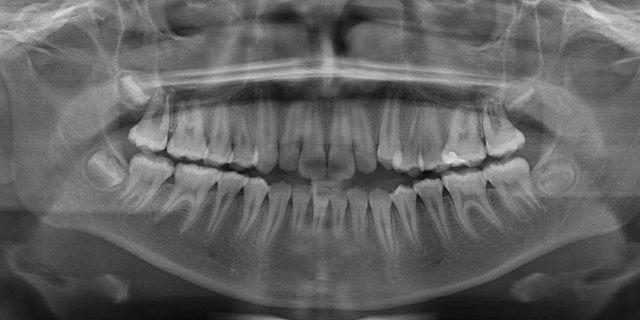
adult